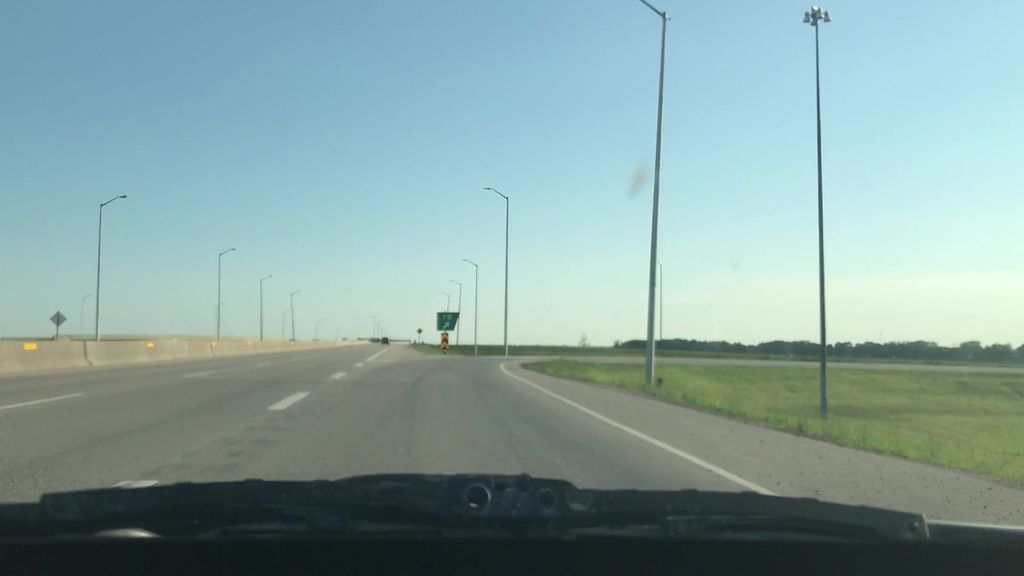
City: winnipeg